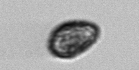
Label: Pseudochattonella_farcimen